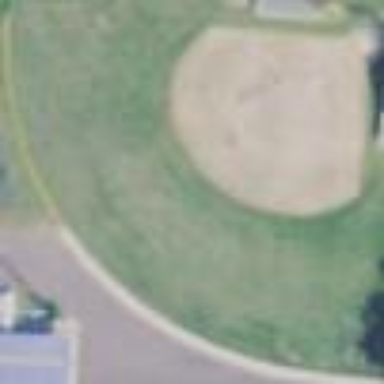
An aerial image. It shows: Softball pitch for leisure sports.